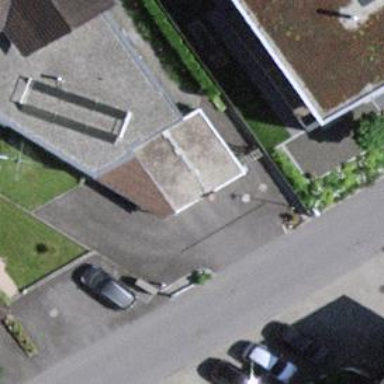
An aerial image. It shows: Semidetached house.